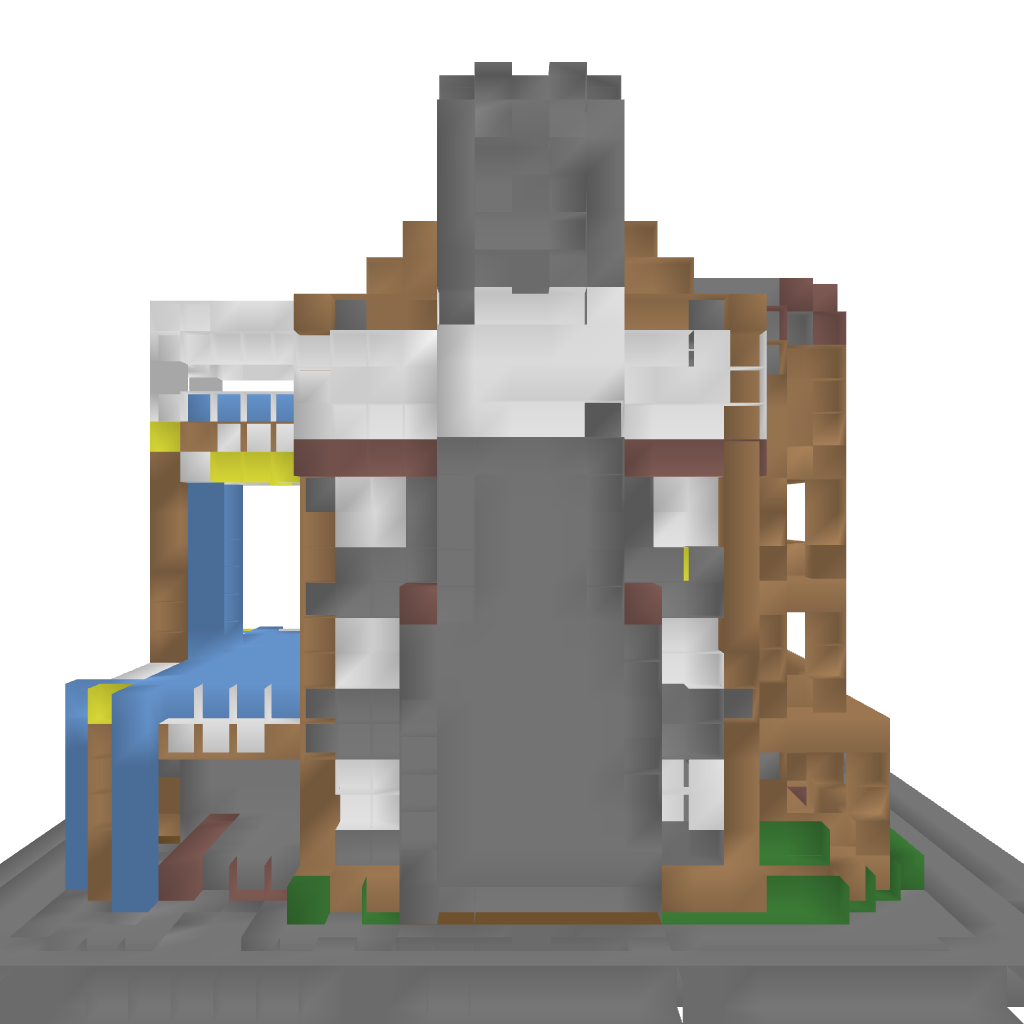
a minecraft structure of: Jacylin's House good quality